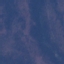
Land use / land cover class: HerbaceousVegetation